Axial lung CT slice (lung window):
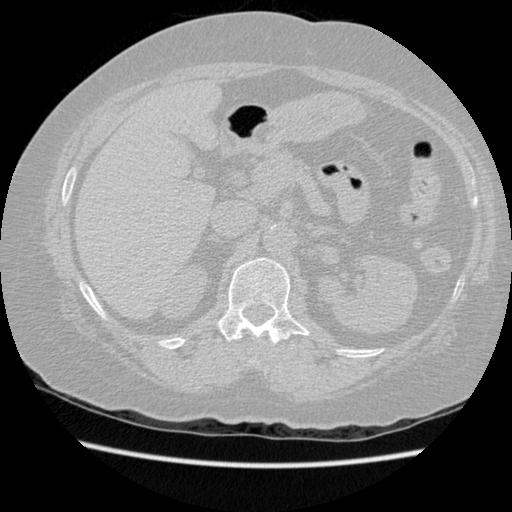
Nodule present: no